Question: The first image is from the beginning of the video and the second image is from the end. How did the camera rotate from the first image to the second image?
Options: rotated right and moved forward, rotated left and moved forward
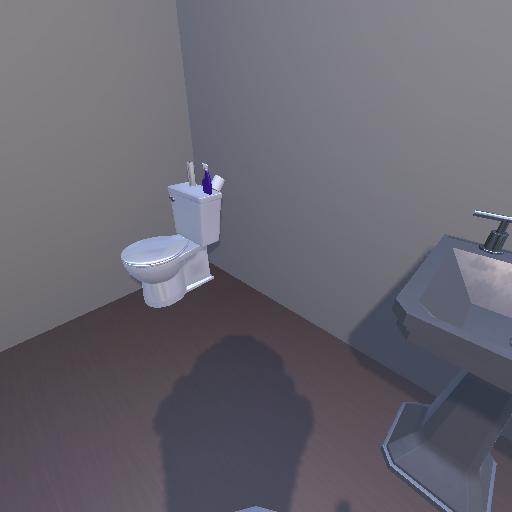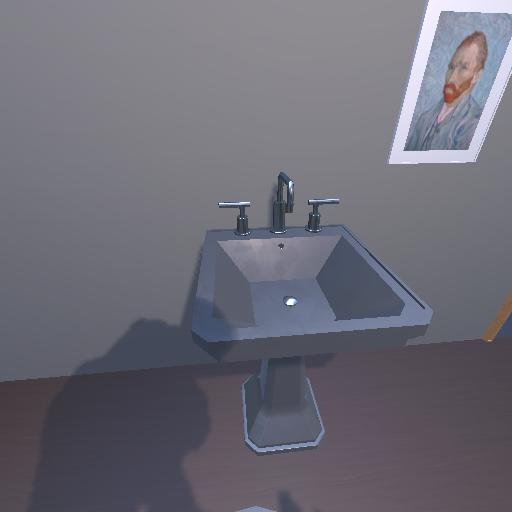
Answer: rotated right and moved forward